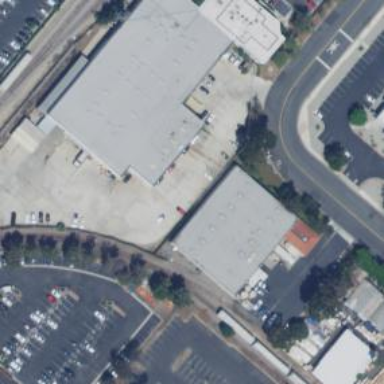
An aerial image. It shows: Commercial building.